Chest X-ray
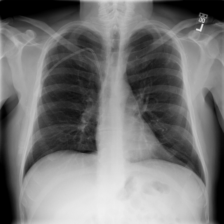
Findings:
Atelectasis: negative
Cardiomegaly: negative
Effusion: negative
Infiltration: negative
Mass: negative
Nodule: negative
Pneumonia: negative
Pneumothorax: negative
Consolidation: negative
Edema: negative
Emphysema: negative
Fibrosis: negative
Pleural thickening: negative
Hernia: negative